Question: I am trying to write a recursive function that counts different types of nodes:
- - - number of nodes with two children'''
def _node_counts_aux(self,node):
zero = 0
one = 0
two = 0
if node is not None:
#print("==========")
#print(node)
#print(node._left)
#print(node._right)
#print()
# Two children case
if node._left is not None and node._right is not None:
#print("Two")
two = self._node_counts_aux(node._left)[2] + self._node_counts_aux(node._right)[2] + 1
# One child case
elif node._left is None and node._right is not None:
#print("One")
one = self._node_counts_aux(node._right)[1] + 1
elif node._right is None and node._left is not None:
#print("One")
one = self._node_counts_aux(node._left)[1] + 1
# Zero children case
elif node._left is None and node._right is None:
#print("Zero")
zero = self._node_counts_aux(node._left)[0] + self._node_counts_aux(node._right)[0] + 1
return zero, one, two
'''
I am confident that the 'if' statement structure covers all cases, but when I run my program using this bst , I get this result:
'''
Zero children: 0
One child: 0
Two children: 4
'''
I have tested my program using print statements and I have determined that there is a problem with my recursive calls. The problem is however, everything (to my knowledge) is correct. Can someone point out my error(s)? Thanks in advance
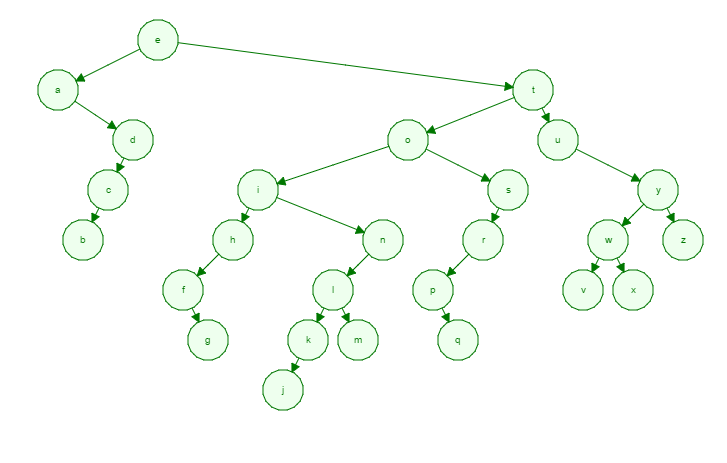
Answer: Your function actually returns the number of subsequent full nodes. You should keep the counters information for each call.
'''
def _node_counts_aux(self,node):
# 'n[i]' is the total number of nodes with 'i' sons
n = [0,0,0]
sons = 0
#one call for left
if node._left:
n = [sum(x) for x in zip(n, self._node_counts_aux(node._left))]
sons += 1
#one call for right
if node._right:
n = [sum(x) for x in zip(n, self._node_counts_aux(node._right))]
sons += 1
#count this node in the relevant counter
n[sons] += 1
return n
'''
Better (code reuse):
'''
def _node_counts_aux(self,node):
# 'n[i]' is the total number of nodes with 'i' sons
n = [0,0,0]
sons = 0
for son_node in [node._left, node._right]:
if son_node:
n = [sum(x) for x in zip(n, self._node_counts_aux(son_node))]
sons += 1
#count this node in the relevant counter
n[sons] += 1
return n
'''